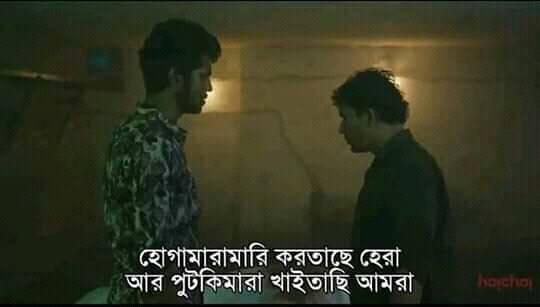
Caption: হোগামারামারি করতাছে হেরা আর পুটকিমারা খাইতাছি আমরা
Label: non-hate